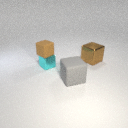
small brown rubber cube above small cyan metal cube